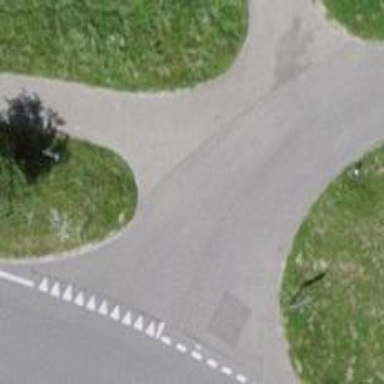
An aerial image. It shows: Cycleway.